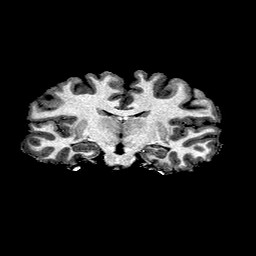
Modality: T1w
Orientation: sagittal
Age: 27
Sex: male
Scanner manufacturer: ge
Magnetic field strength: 3 T
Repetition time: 7.66 s
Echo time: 0.003476 s